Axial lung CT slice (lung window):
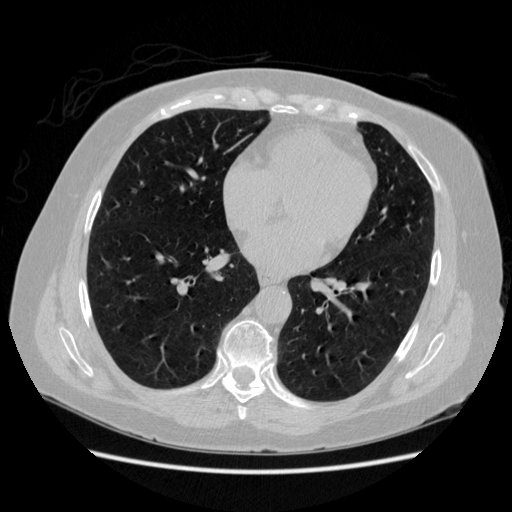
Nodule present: no